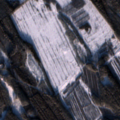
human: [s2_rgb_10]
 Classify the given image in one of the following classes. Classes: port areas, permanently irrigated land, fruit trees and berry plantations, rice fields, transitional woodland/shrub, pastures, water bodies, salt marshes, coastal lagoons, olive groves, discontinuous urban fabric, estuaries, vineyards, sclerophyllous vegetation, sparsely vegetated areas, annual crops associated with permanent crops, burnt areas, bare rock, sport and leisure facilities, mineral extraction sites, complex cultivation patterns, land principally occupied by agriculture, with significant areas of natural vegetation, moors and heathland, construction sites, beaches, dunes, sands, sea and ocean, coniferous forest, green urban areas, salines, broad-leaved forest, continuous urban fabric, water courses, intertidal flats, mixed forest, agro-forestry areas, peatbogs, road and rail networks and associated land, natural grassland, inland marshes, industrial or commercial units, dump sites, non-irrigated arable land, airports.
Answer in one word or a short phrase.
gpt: coniferous forest, mixed forest, transitional woodland/shrub, peatbogs